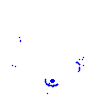
Particle: proton